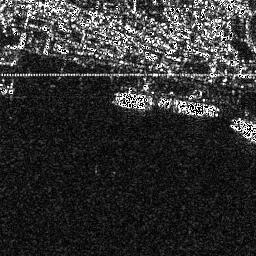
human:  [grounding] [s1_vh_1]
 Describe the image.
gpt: In the satellite image, there is  <ref>1 medium ship </ref> <box>[[42, 35, 58, 42, 0]]</box> located at center,  <ref>1 medium ship </ref> <box>[[62, 37, 84, 46, 0]]</box> located at right.